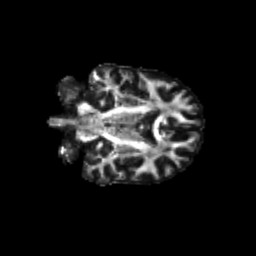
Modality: FA
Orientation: coronal
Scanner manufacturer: siemens
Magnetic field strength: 3 T
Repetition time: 9.2 s
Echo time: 0.084 s